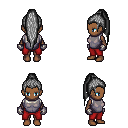
a pixel art fantasy rpg character, female body template, human, dark skin, steel chest armor, red pants, gray extra-long topknot hairstyle, metal gloves, four views (front, back, left, right), 2x2 character sprite sheet, small pixel art, hard edges, no anti-aliasing